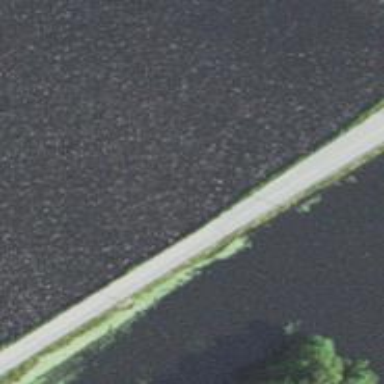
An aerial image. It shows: Tertiary road with asphalt surface and embankment.